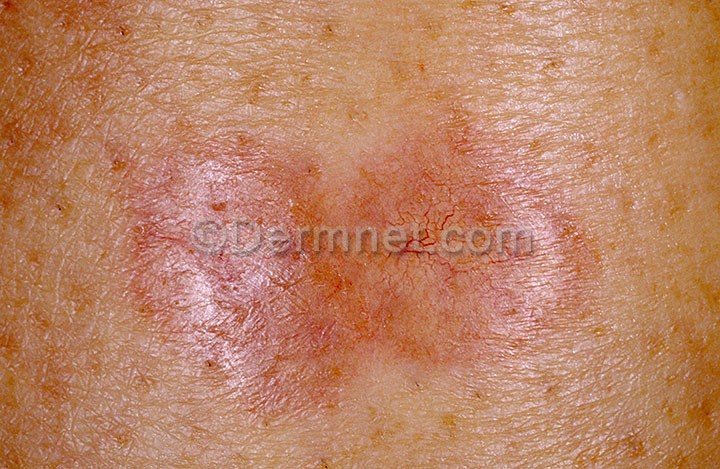
Disease: Systemic Disease